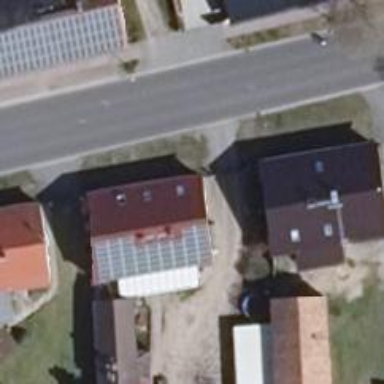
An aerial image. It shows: Small solar photovoltaic panel used as generator to produce electricity.